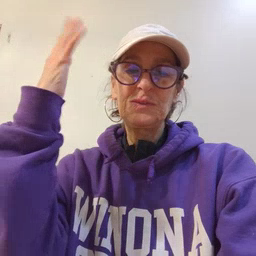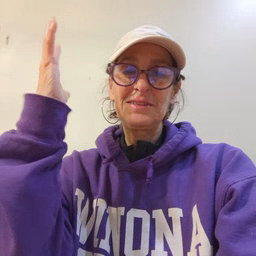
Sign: tree